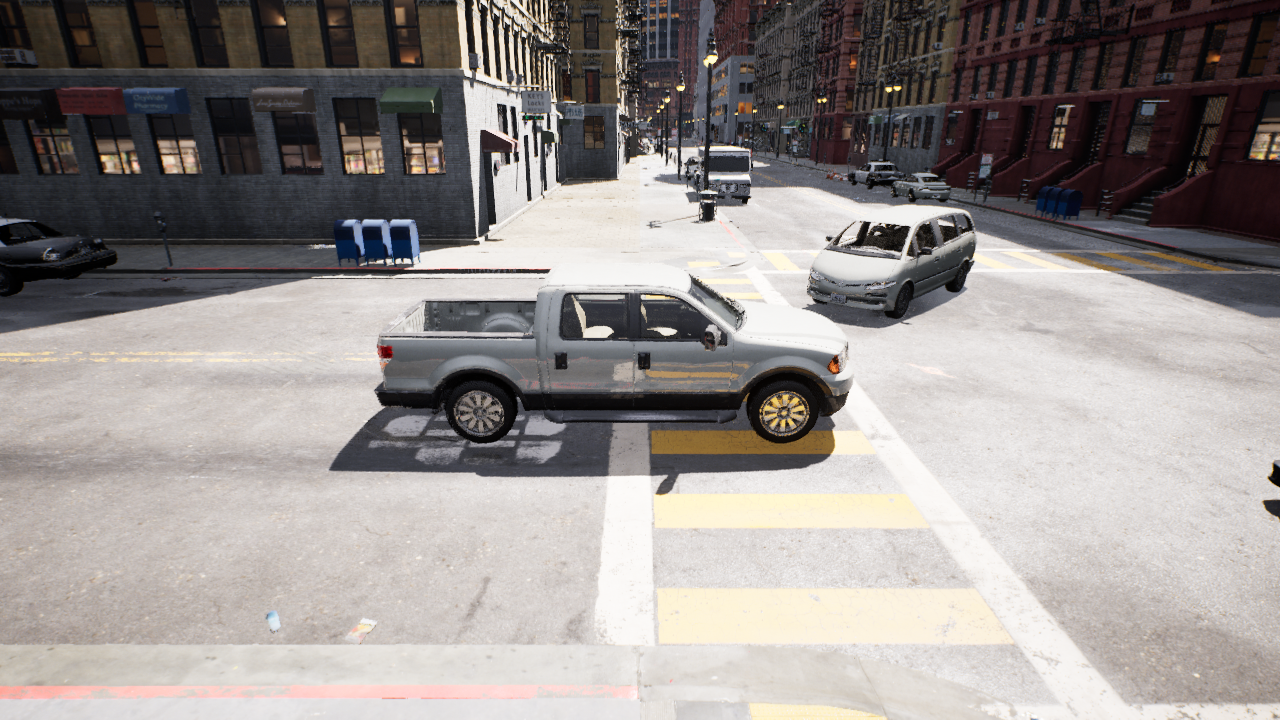
Venue: residential
Lighting: clear day
Vehicle rig: pickup